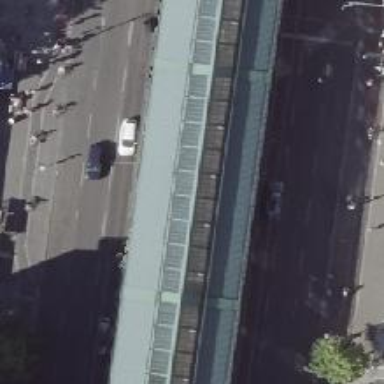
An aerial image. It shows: Subway entrance designated as public transport entrance.